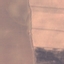
Land use / land cover class: AnnualCrop